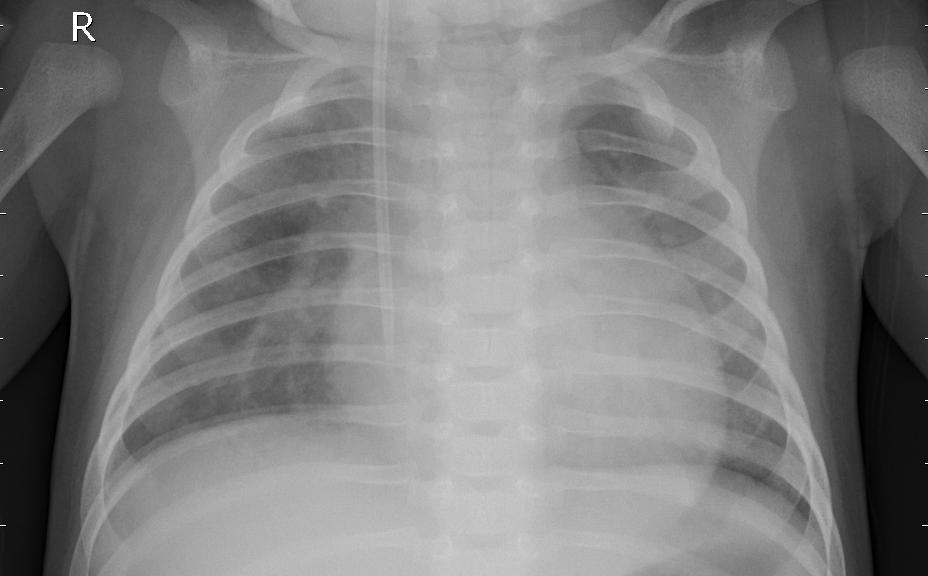
Diagnosis: PNEUMONIA